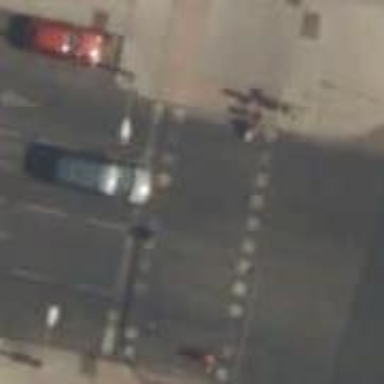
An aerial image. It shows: Crossing with traffic signals.